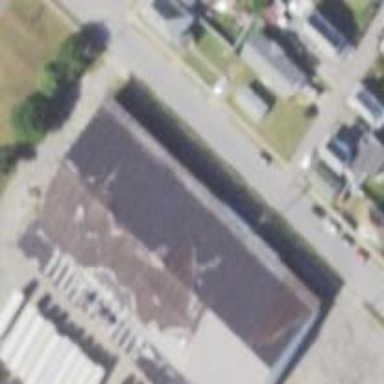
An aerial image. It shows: Commercial building.